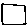
Label: square